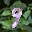
Label: 9